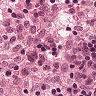
Metastatic tissue present: no